Field crop: maize
Growth stage: 2
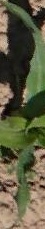
Species: maize